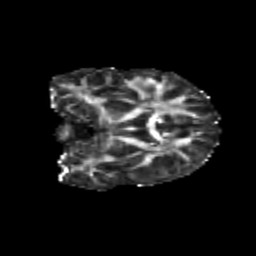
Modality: FA
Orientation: coronal
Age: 11
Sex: male
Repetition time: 9.4 s
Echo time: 0.089 s